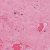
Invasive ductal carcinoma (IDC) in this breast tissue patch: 0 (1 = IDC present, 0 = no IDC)